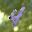
Label: 4